Aerial crown-view tile of a tropical tree (Barro Colorado Island, Panama), acquired 20240918:
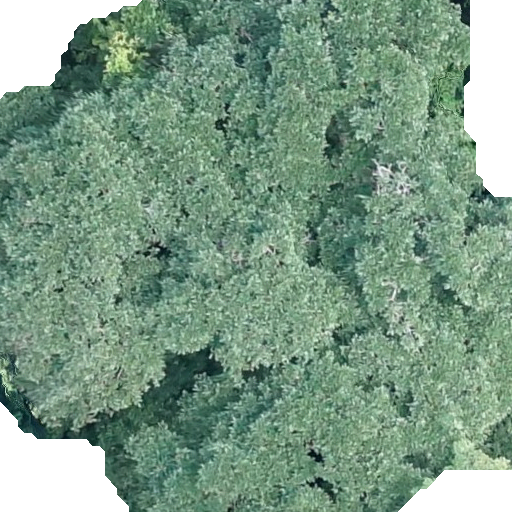
Species: Ficus insipida
GBIF accepted scientific name: Ficus insipida
Crown area: 432.147 m²